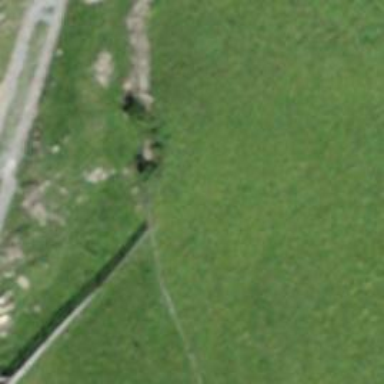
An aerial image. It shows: Fence.